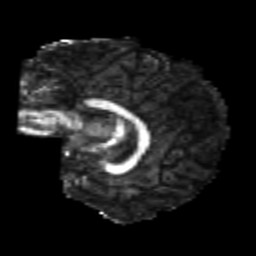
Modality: FA
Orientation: sagittal
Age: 25
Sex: female
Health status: healthy
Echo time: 0.074 s